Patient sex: M
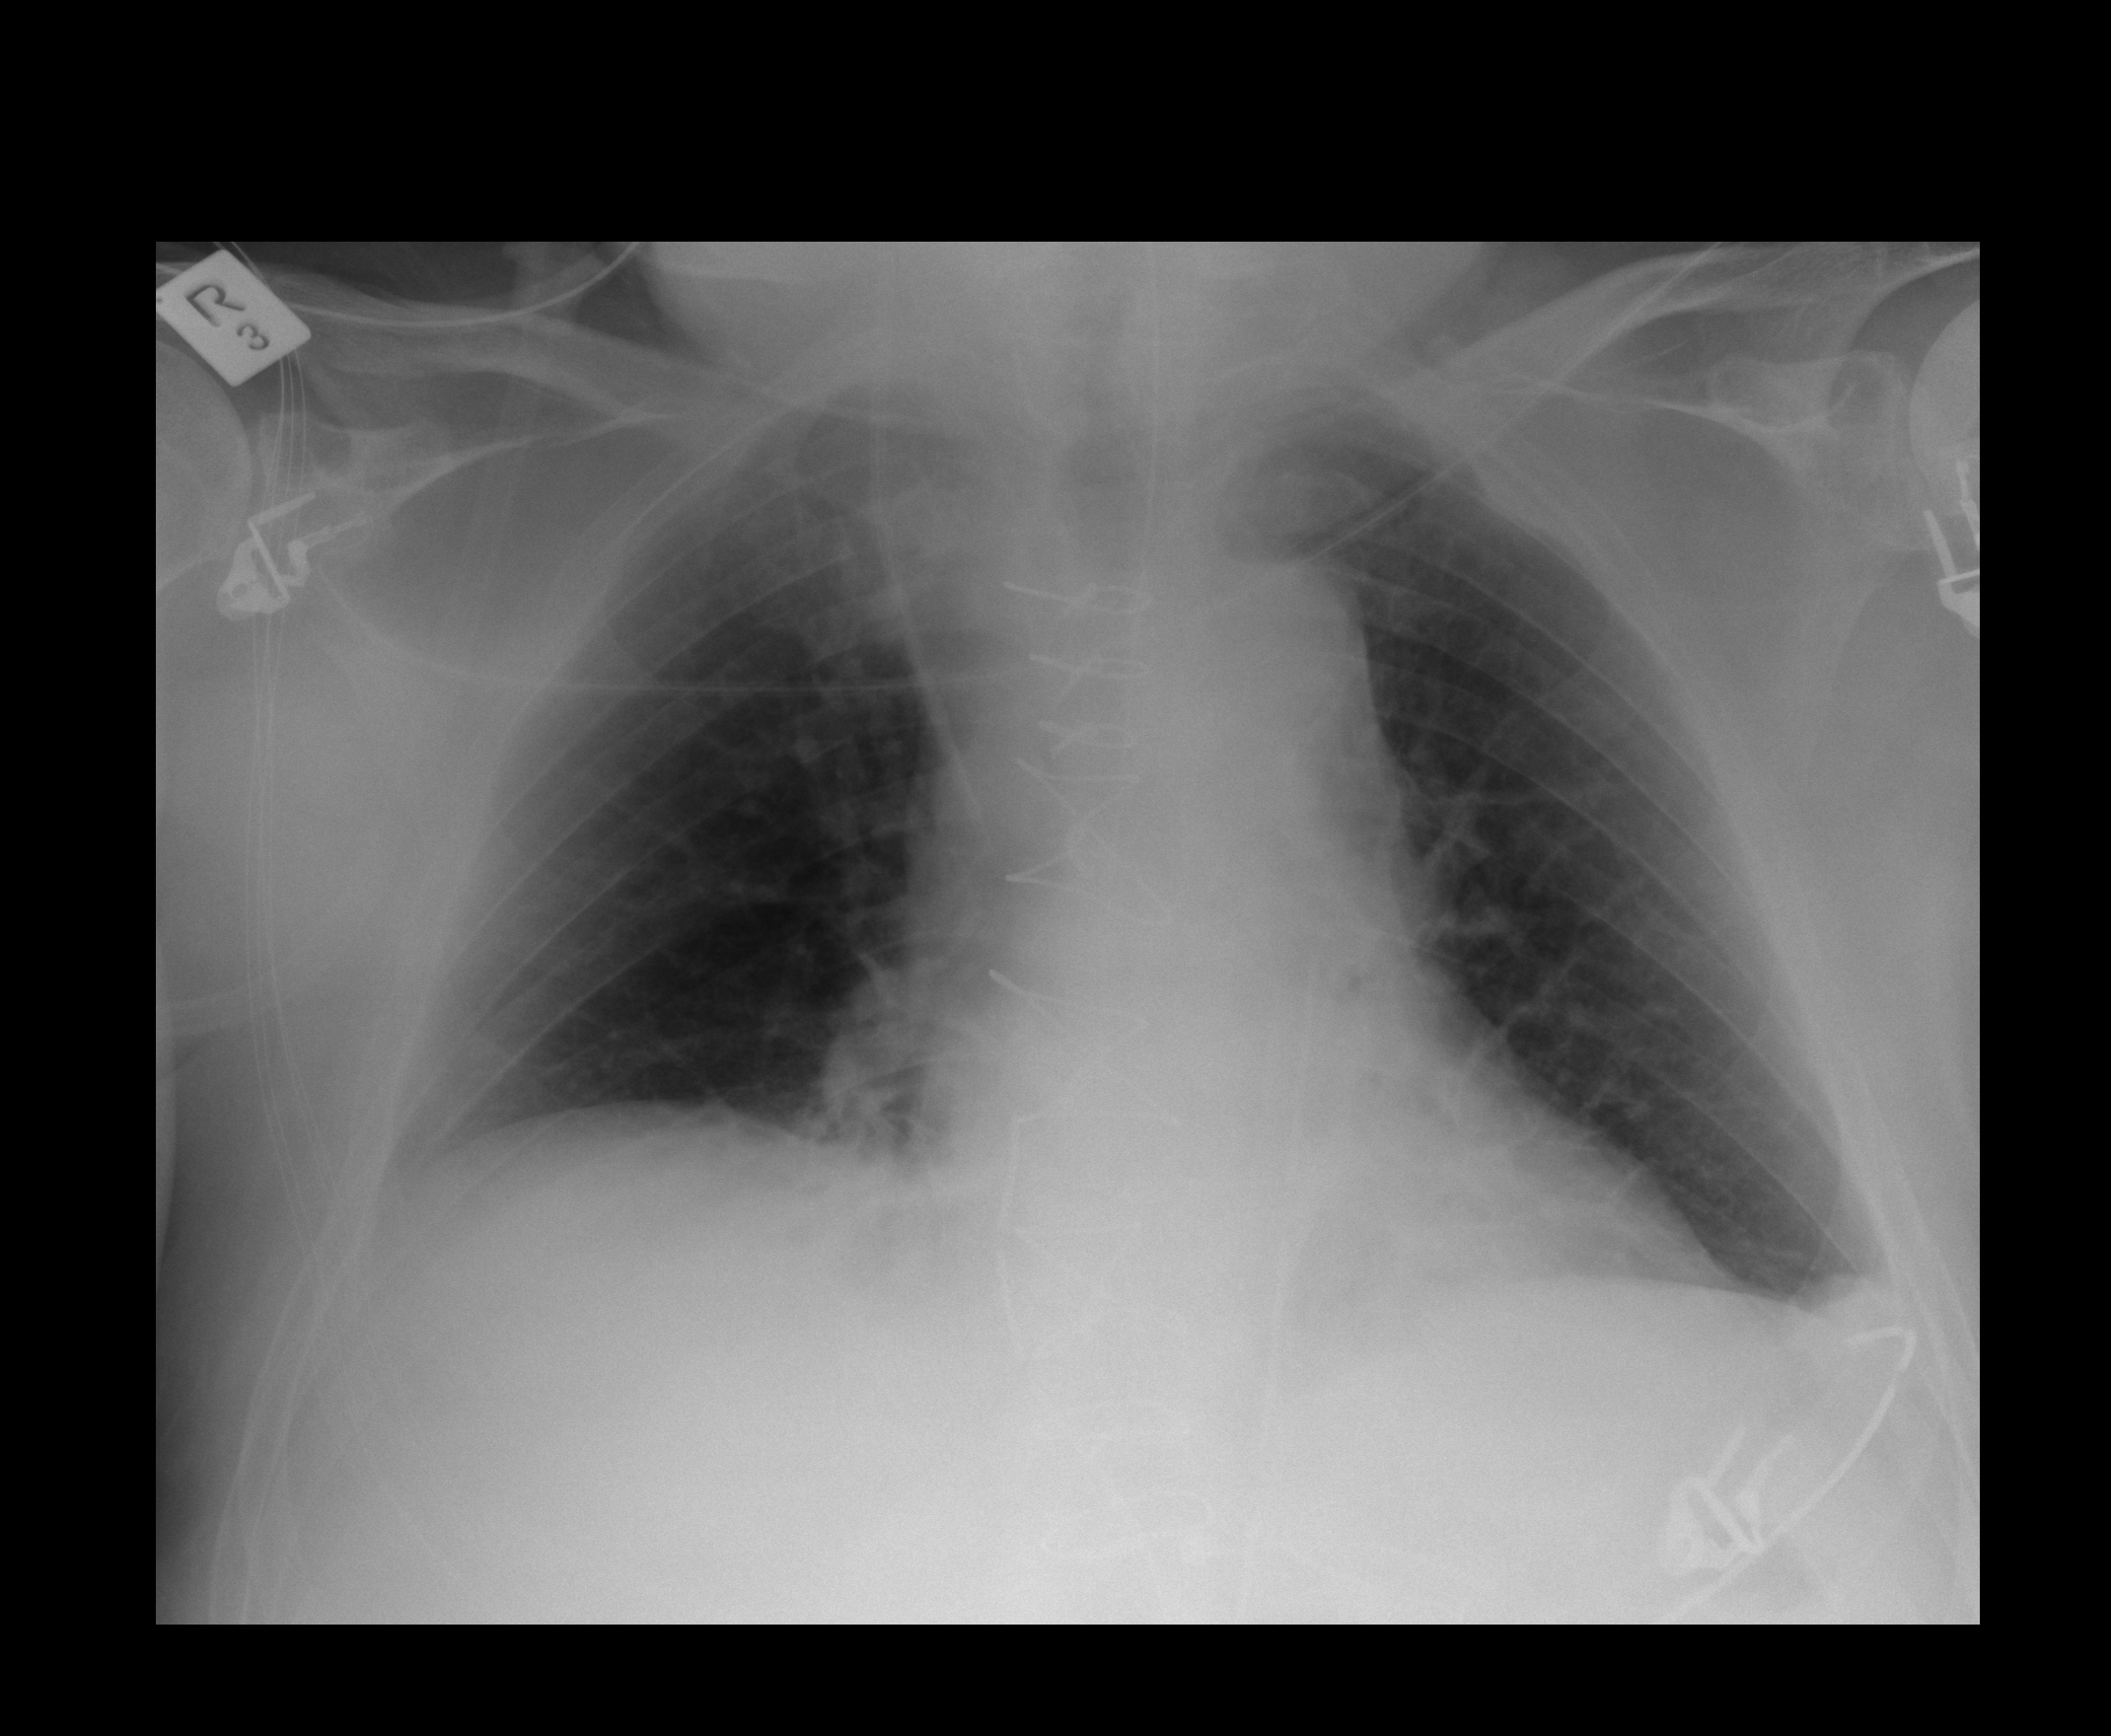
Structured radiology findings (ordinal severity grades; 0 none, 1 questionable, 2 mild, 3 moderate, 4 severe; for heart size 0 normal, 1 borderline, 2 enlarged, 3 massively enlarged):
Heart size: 0
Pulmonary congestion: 1
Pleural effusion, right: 0
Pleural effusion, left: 0
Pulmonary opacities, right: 0
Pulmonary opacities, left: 0
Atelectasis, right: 0
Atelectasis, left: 0